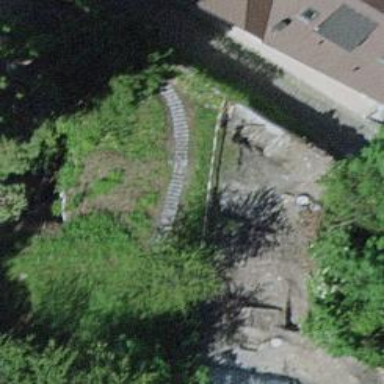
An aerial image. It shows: Concrete bench.